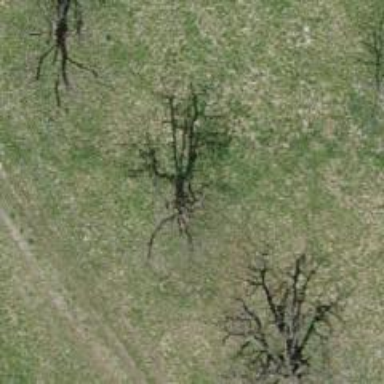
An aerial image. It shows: Agricultural area with broadleaved deciduous trees.